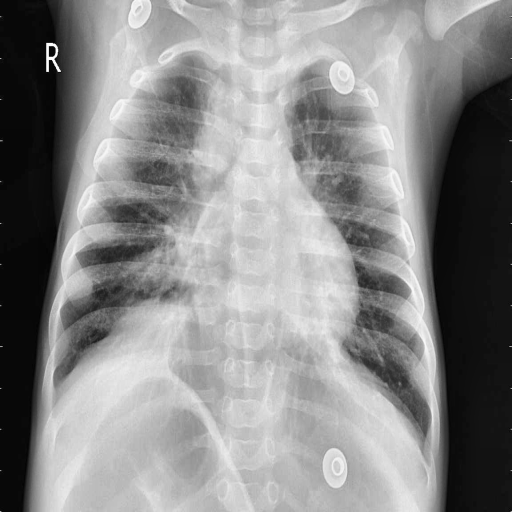
Finding: PNEUMONIA